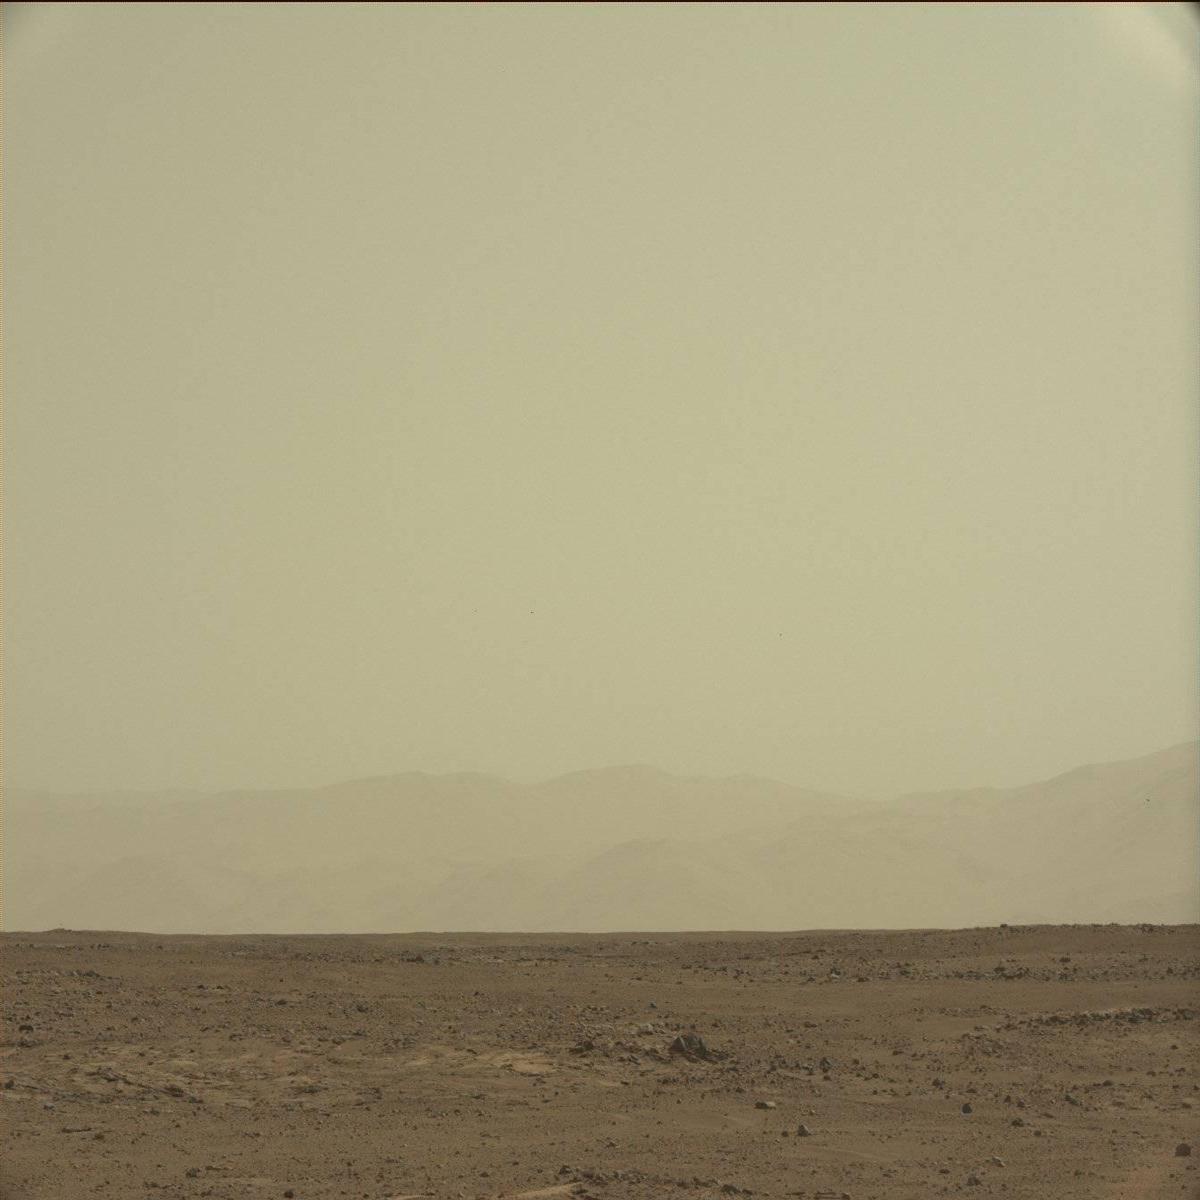
Terrain classes present: Bedrock, Ridge, Sand / Soil, Sky